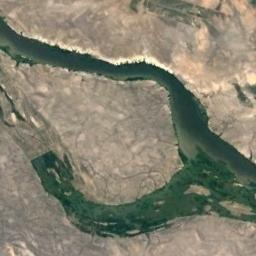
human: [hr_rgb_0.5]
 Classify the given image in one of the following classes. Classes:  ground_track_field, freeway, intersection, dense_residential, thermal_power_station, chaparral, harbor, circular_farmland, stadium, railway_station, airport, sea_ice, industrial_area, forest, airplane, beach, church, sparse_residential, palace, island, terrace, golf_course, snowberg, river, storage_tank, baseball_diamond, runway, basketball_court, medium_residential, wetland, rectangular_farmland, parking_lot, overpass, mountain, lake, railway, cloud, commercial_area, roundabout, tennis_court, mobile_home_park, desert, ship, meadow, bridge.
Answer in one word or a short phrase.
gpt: river